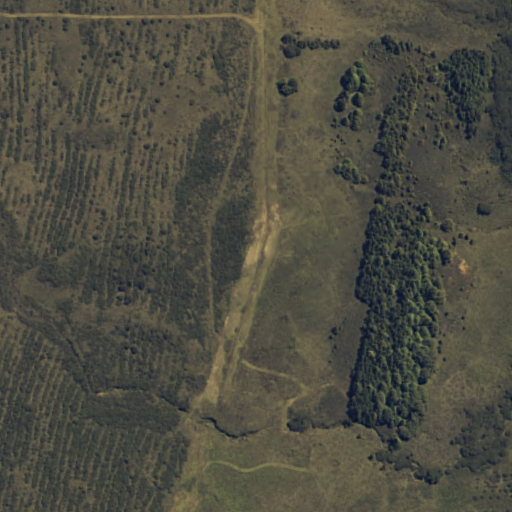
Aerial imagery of mountain in Hawaii named Magnetic Hill containing only unknown